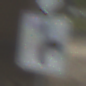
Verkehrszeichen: VerlaufVorfahrtsstrasse8
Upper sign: Vorfahrtsstrasse
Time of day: Midday
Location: Roofed (Beach)
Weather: Overcast
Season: NotSpecified
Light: Natural